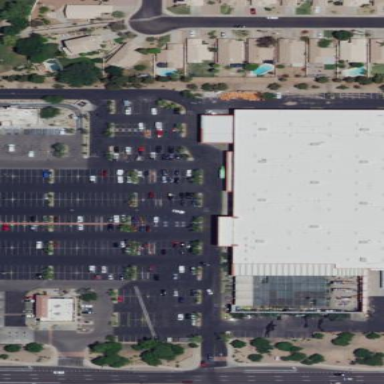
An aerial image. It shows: Retail area.